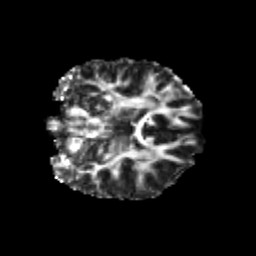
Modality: FA
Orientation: coronal
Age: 19
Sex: male
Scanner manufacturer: siemens
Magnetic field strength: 3 T
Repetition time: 3.5 s
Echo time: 0.104 s